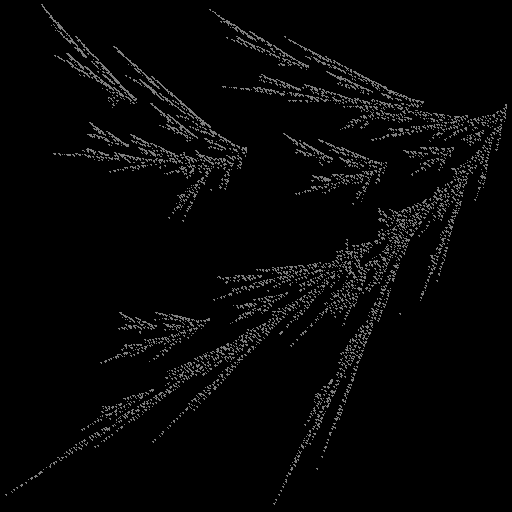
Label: filmyfern